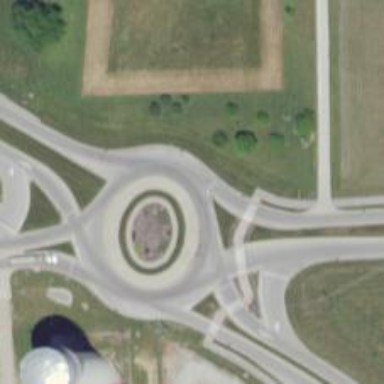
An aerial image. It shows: Primary highway with asphalt surface leading to roundabout.